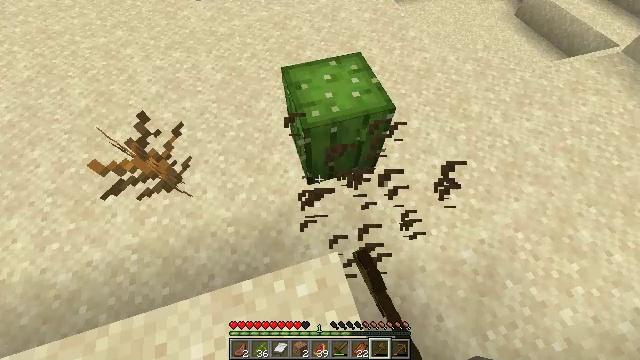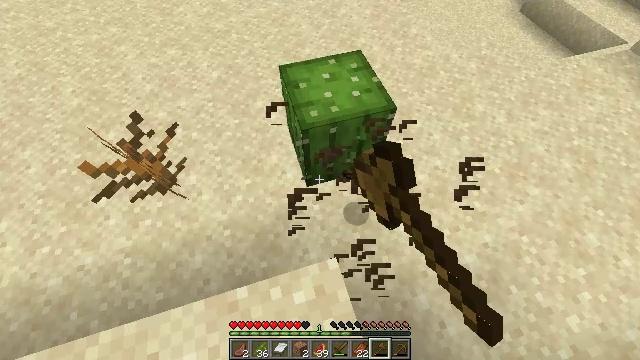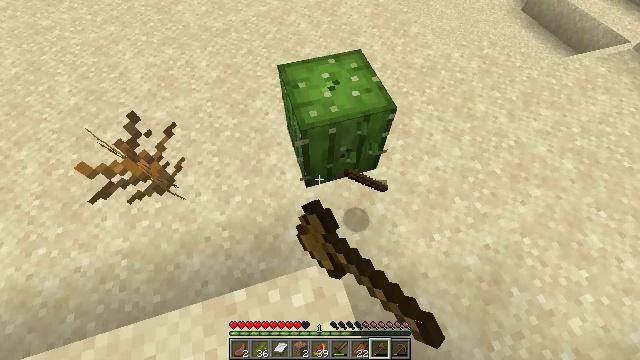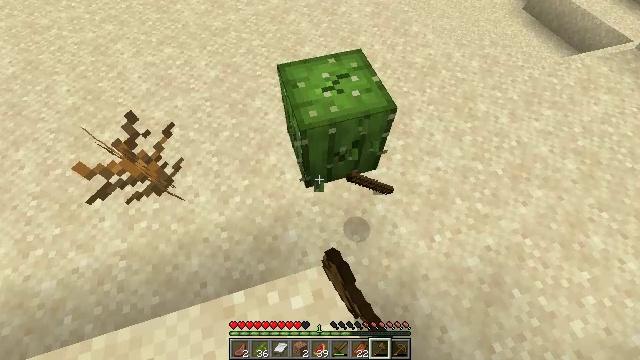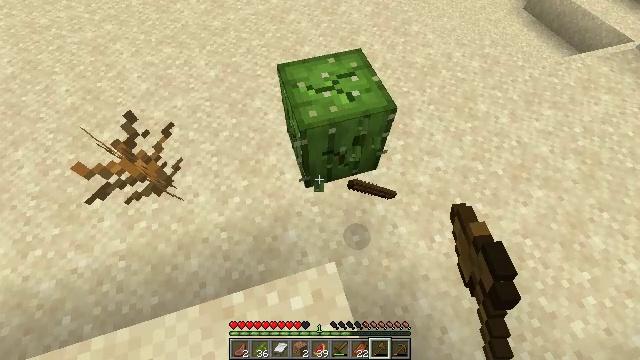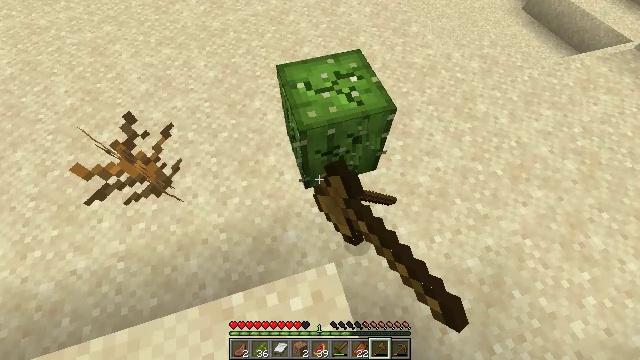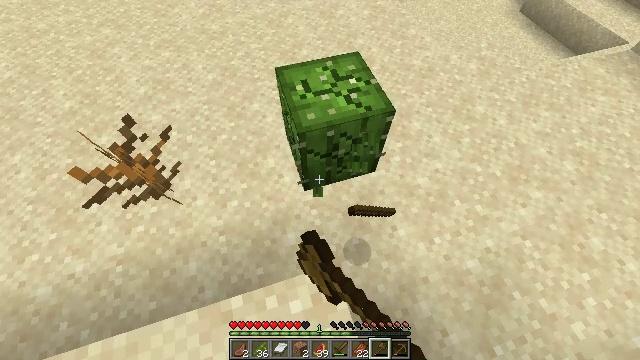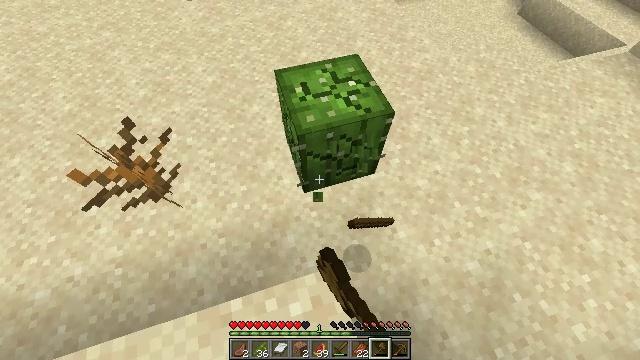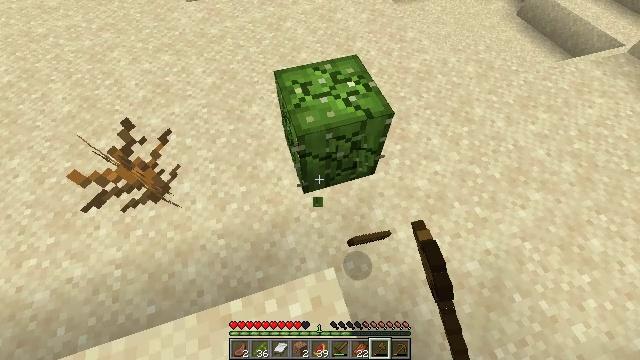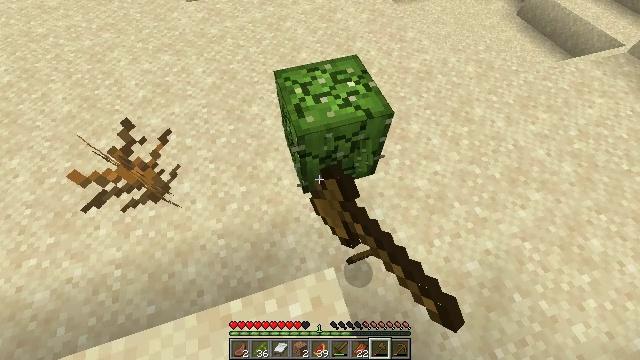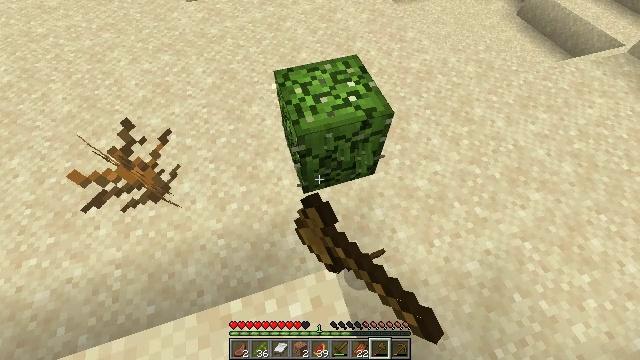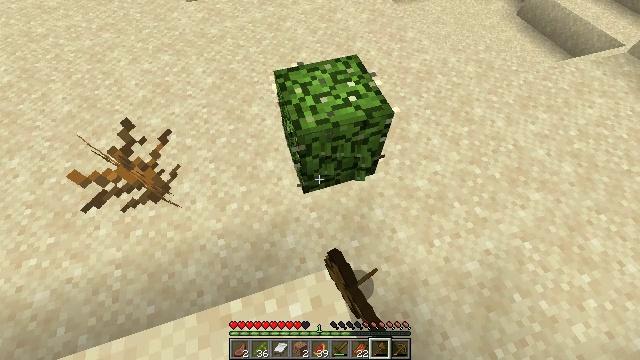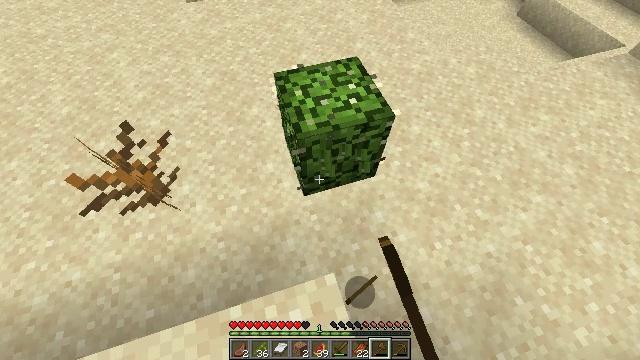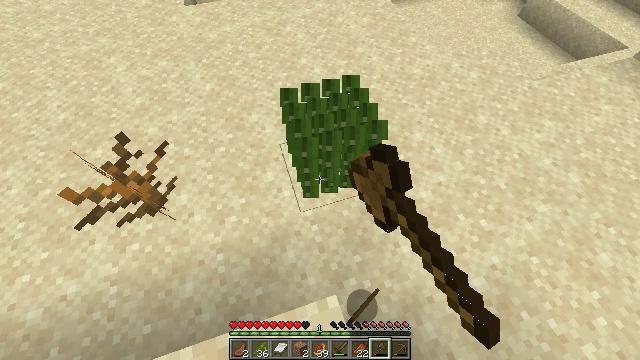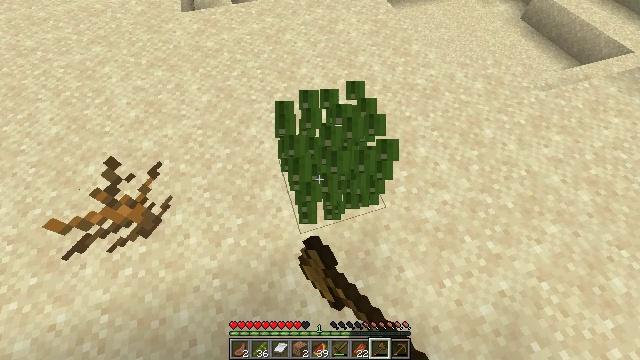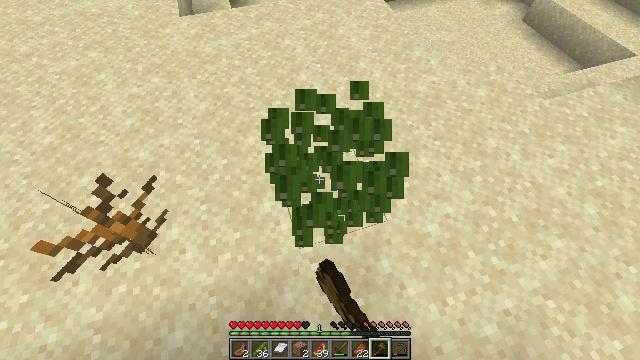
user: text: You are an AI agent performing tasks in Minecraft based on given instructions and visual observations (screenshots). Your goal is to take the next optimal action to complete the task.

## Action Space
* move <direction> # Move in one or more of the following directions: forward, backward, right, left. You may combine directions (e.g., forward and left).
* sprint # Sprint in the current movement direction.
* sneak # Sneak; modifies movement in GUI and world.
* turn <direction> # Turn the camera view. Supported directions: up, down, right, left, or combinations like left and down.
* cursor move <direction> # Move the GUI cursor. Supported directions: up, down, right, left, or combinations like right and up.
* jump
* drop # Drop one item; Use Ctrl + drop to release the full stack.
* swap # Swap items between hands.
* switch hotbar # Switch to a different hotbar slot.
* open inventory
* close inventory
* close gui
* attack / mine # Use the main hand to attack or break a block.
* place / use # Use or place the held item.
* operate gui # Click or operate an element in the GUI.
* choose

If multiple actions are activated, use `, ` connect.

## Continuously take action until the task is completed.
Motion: motion action
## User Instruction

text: Mine cactus from the desert.
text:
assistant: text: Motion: attack / mine
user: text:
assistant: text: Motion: attack / mine
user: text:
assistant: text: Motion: attack / mine
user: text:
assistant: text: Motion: attack / mine
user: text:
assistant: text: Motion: attack / mine
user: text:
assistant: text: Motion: attack / mine
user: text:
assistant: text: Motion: attack / mine
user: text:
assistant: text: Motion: attack / mine
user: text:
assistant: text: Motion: attack / mine
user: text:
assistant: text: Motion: attack / mine
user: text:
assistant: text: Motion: attack / mine
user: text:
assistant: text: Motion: move forward, attack / mine
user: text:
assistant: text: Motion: move forward, attack / mine
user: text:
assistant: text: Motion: move forward, attack / mine
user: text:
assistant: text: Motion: move forward, attack / mine
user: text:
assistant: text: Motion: move forward, attack / mine
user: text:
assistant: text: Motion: move forward, attack / mine
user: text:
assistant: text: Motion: attack / mine